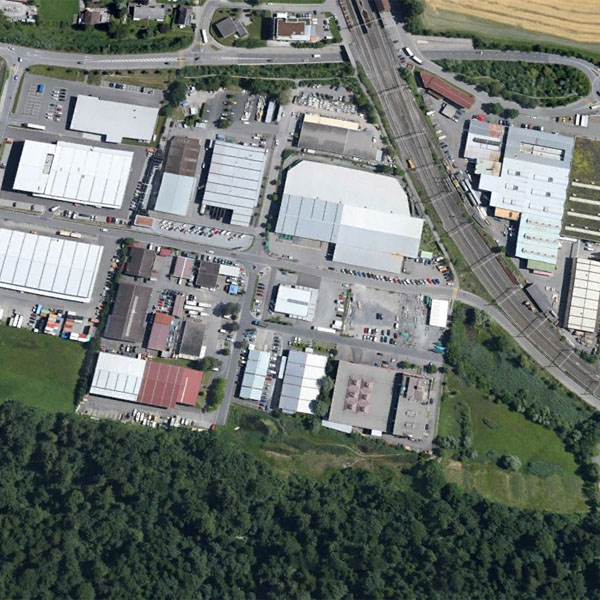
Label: Industrial